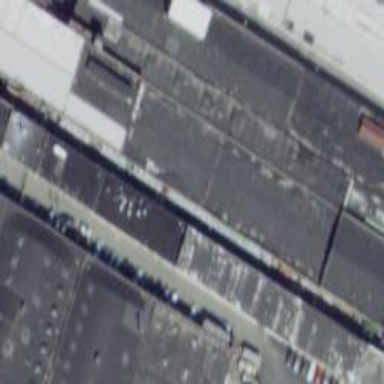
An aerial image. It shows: Warehouse building.